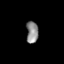
Tissue: skin
Cell type: T cells
Senescence score: 0.2699
Nuclear area (px): 258
Mean DAPI intensity: 137.616